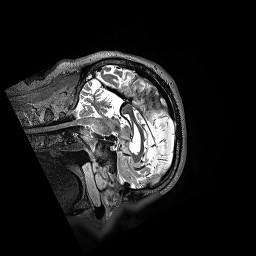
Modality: T2w
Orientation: sagittal
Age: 53
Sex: male